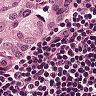
Metastatic tissue present: yes